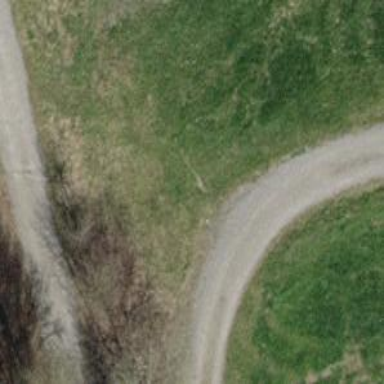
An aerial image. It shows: Path with grass surface. The tracktype is graded as grade5.